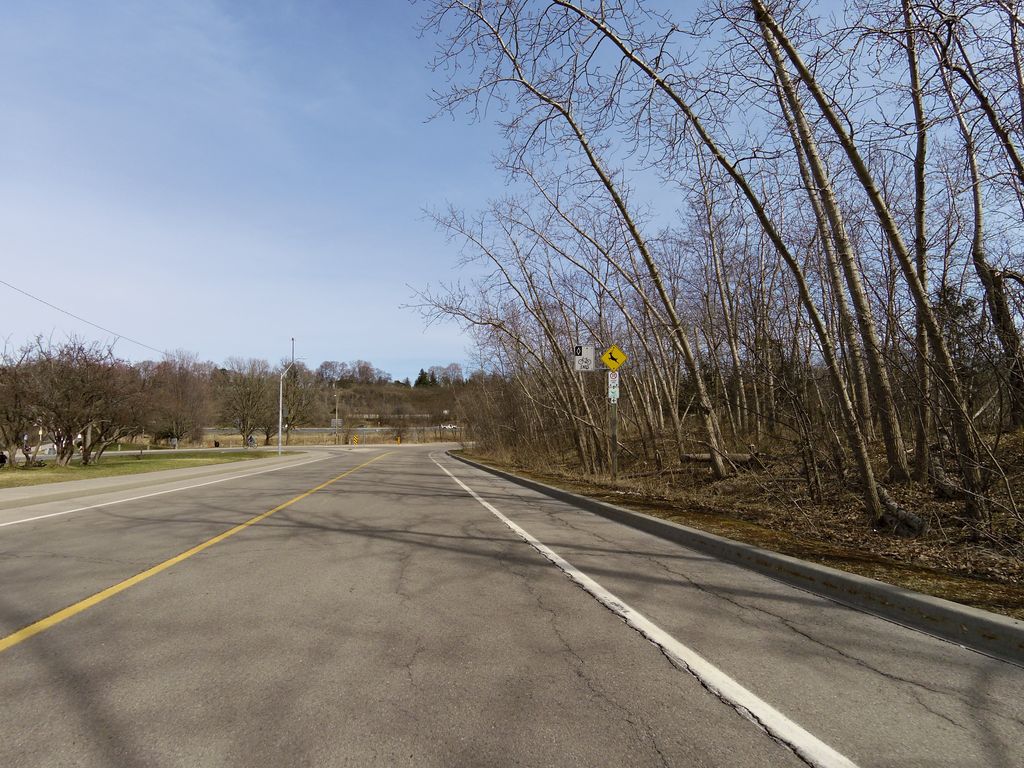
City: hamilton